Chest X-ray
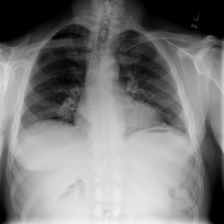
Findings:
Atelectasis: negative
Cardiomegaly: negative
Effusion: negative
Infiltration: negative
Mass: negative
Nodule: negative
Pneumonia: negative
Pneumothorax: negative
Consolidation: positive
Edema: negative
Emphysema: negative
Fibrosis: negative
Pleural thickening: negative
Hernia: negative